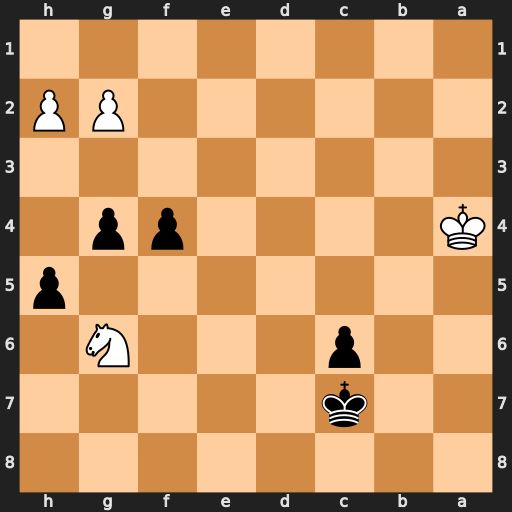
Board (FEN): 8/2k5/2p3N1/7p/K4pp1/8/6PP/8
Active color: b
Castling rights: -
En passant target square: -
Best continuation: f3 gxf3 gxf3